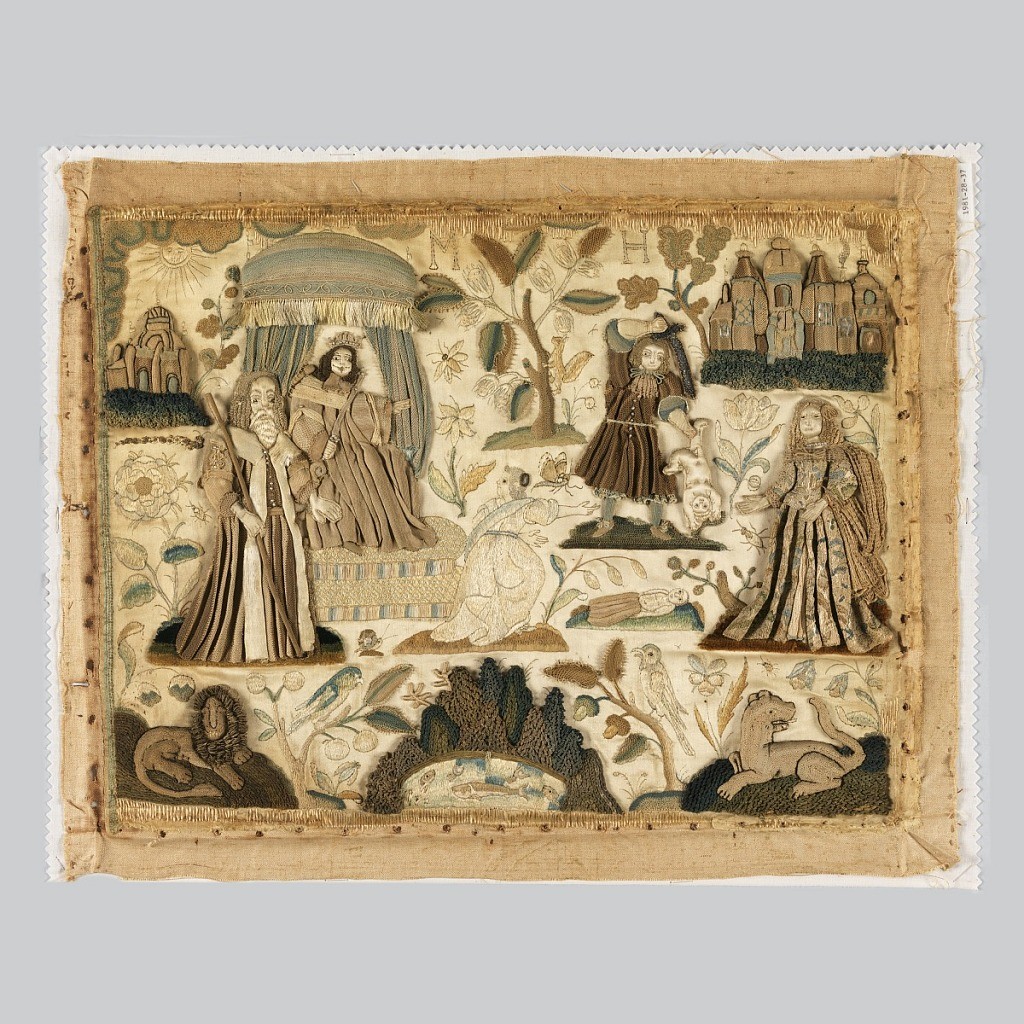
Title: The Judgement of Solomon
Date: late 17th century
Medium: silk embroidery on silk foundation with metal, wood, seed pearls, mica Technique: embroidered in flat satin, stem, and back and knot stitches on seven and one satin foundation. Relief by a variety of looping, wrapping, and braiding and silk wrapped flexible coils.
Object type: Embroidered picture
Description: Solomon enthroned with sage before him on left.  Two women with baby on ground and baby held up by sword-wielder on right.  Two castles in background, sun and clouds, tree with squirrel, lion, parakeet in tree, fishpond, other bird in tree, leopard in foreground.  Scattered floral and insect motifs overall.